Aerial crown-view tile of a tropical tree (Barro Colorado Island, Panama), acquired 20250512:
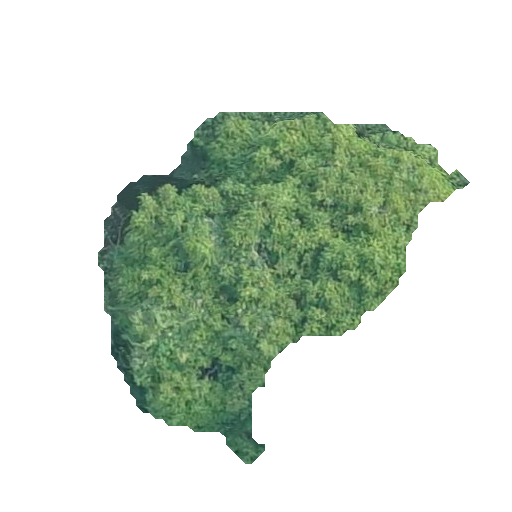
Species: Protium stevensonii
GBIF accepted scientific name: Tetragastris panamensis
Crown area: 107.955 m²